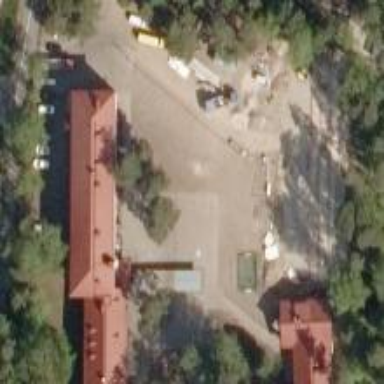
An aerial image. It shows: School.